Aerial crown-view tile of a tropical tree (Barro Colorado Island, Panama), acquired 20250616:
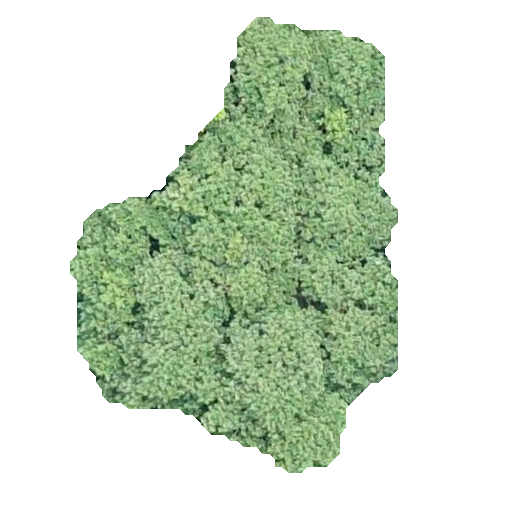
Species: Hieronyma alchorneoides
GBIF accepted scientific name: Hieronyma alchorneoides
Crown area: 144.049 m²